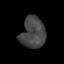
Tissue: skin
Cell type: Epithelial cells
Senescence score: 0.2261
Nuclear area (px): 747
Mean DAPI intensity: 70.572